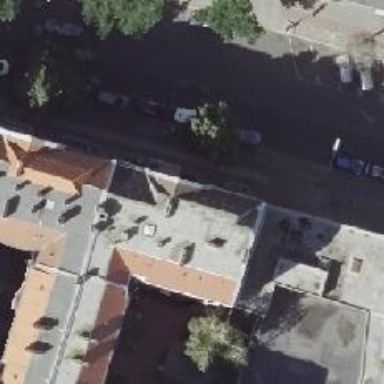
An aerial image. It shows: Hardware shop.